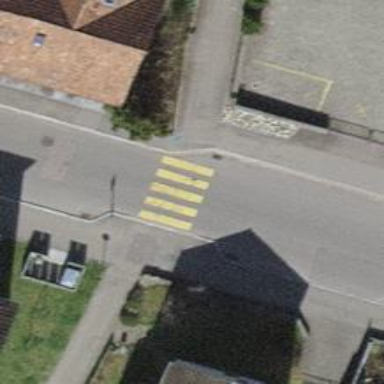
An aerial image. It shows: Marked crossing on the road.